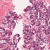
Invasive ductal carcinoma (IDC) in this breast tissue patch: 0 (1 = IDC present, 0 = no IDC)